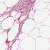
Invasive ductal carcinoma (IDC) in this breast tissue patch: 0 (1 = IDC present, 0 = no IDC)